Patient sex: M
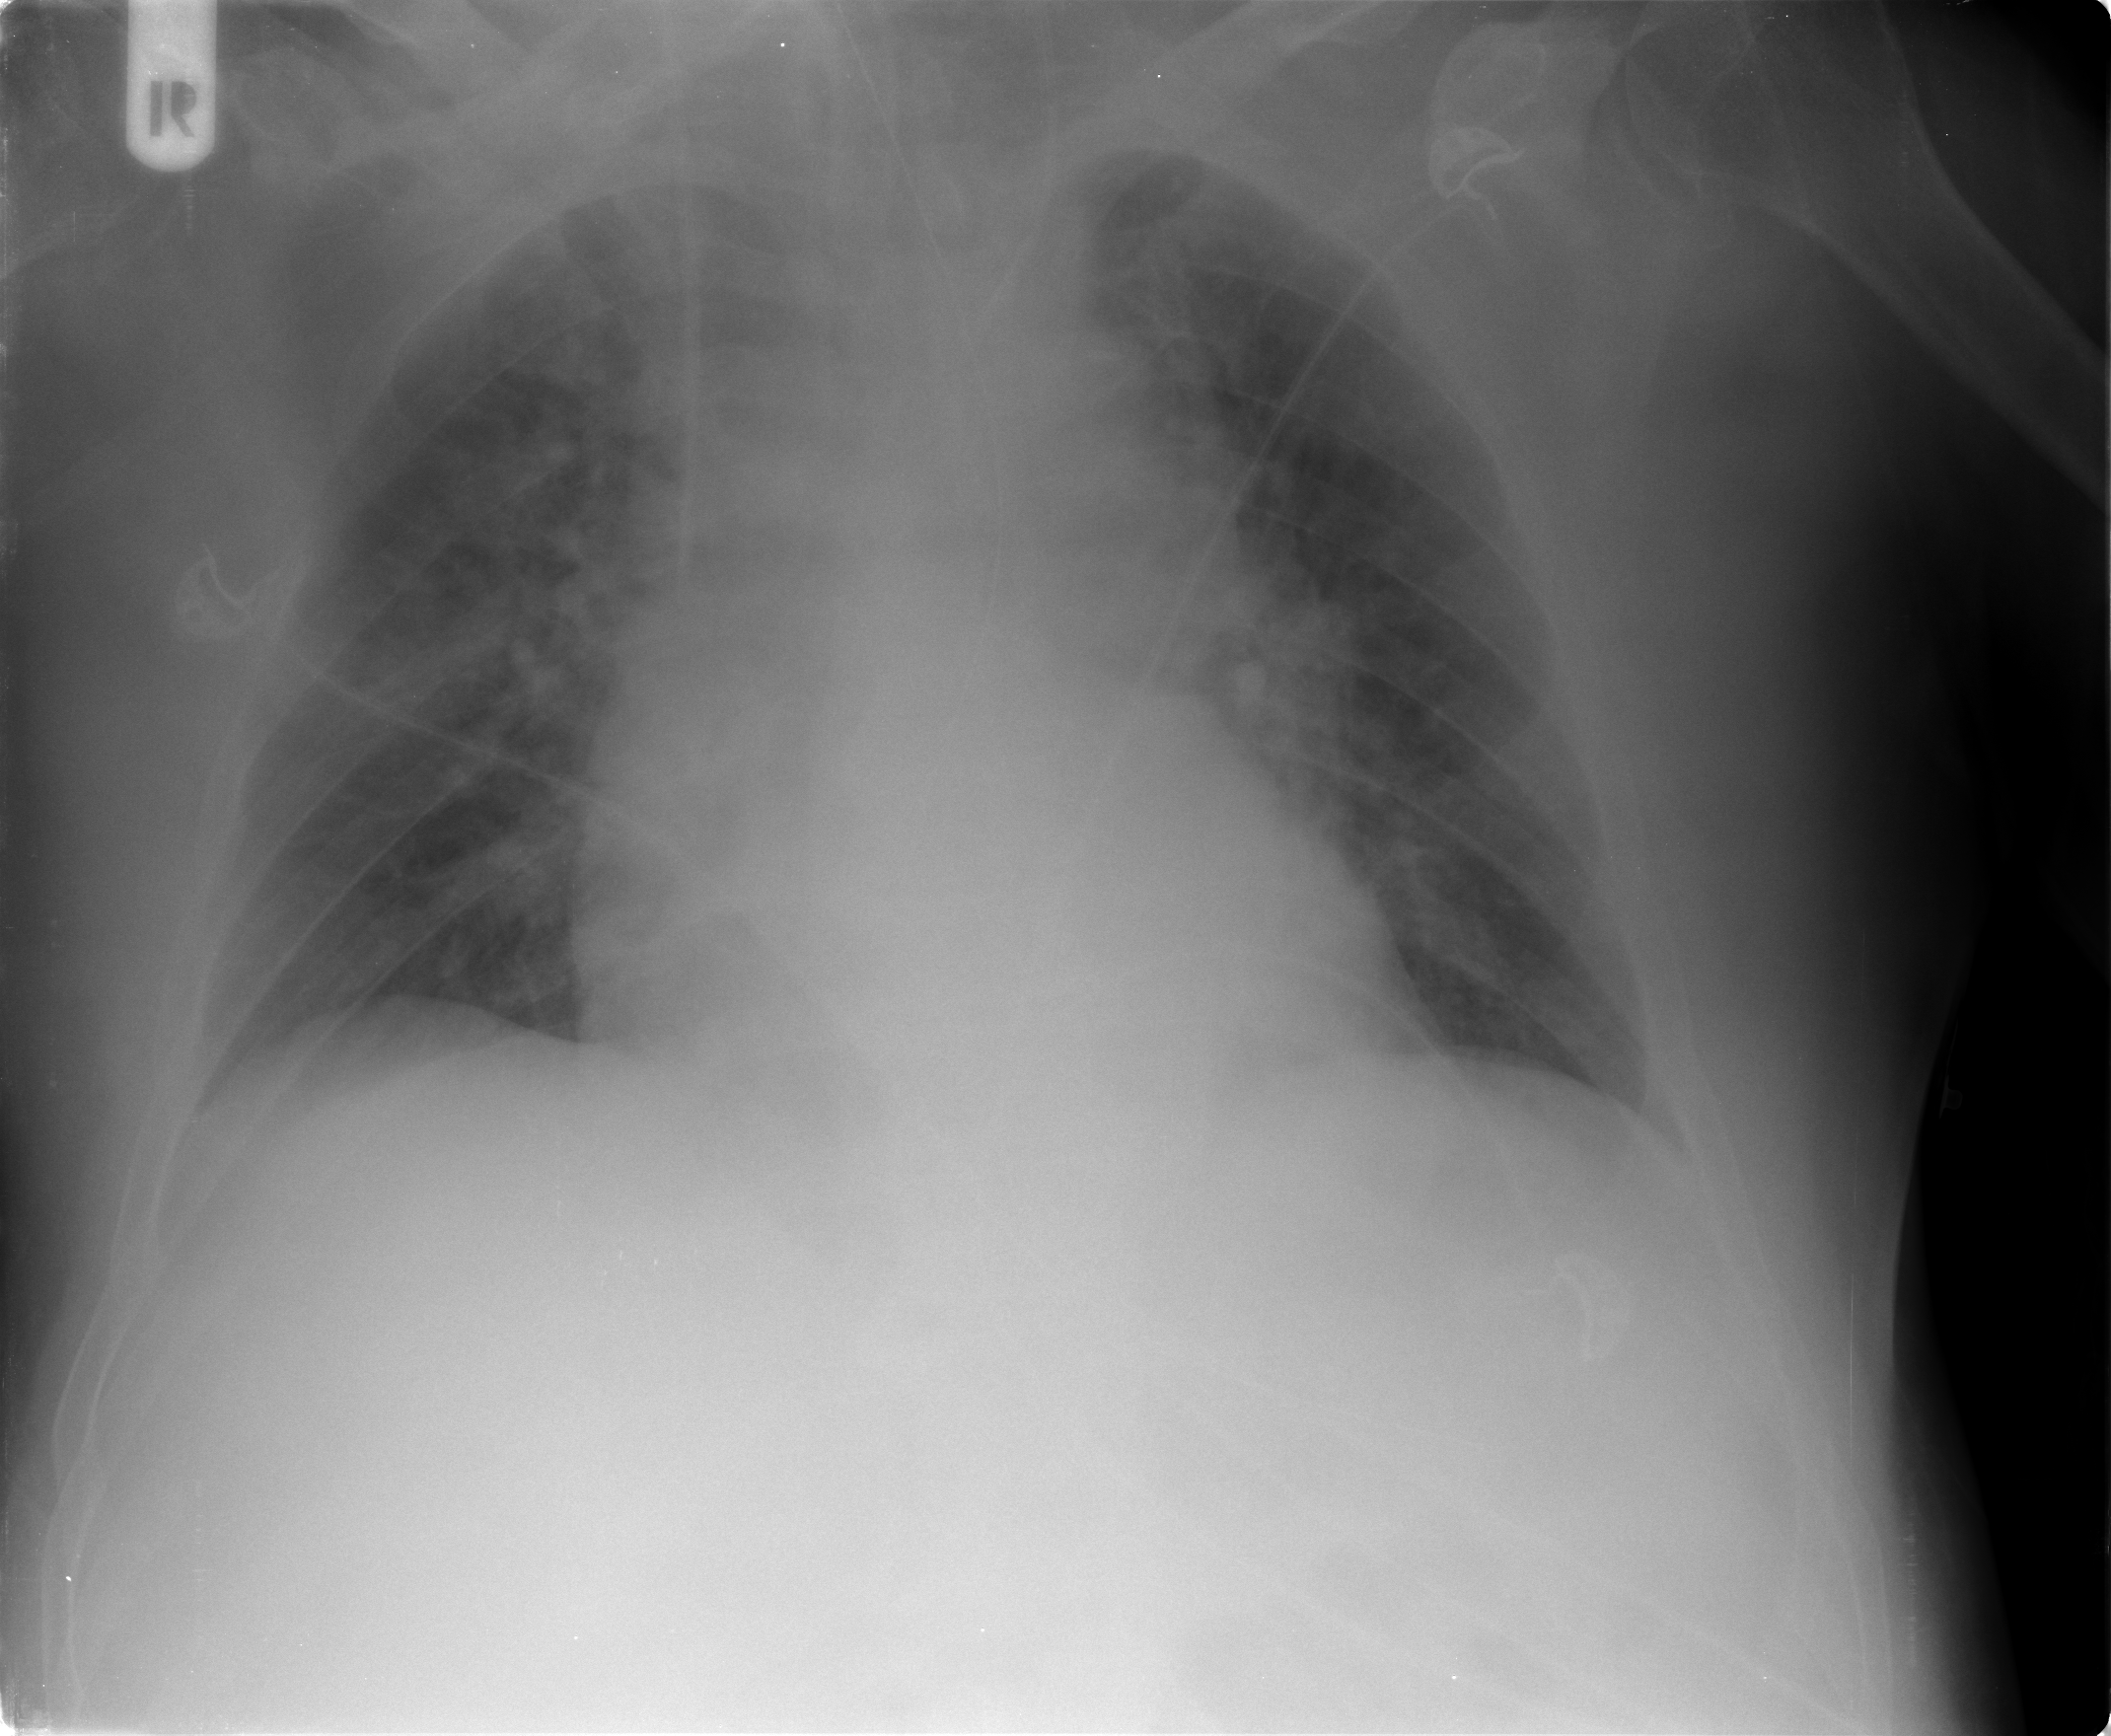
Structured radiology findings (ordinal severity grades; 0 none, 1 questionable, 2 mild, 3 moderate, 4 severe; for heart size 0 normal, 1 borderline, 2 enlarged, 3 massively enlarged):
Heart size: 2
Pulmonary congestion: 3
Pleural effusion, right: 1
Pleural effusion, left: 1
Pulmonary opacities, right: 2
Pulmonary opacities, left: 2
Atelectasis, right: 0
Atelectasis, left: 0